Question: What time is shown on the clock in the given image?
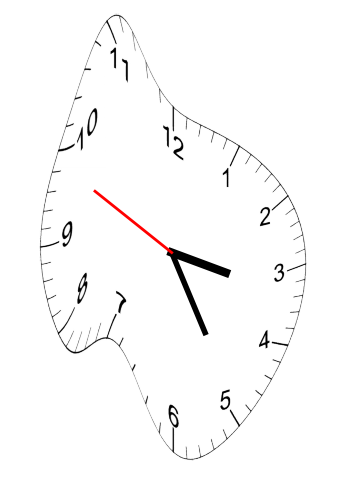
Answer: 03:24:49